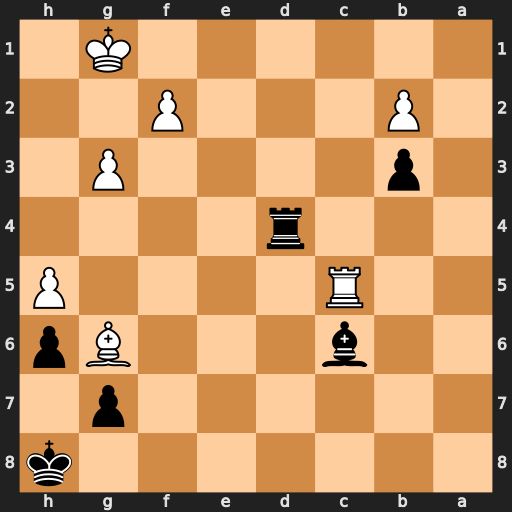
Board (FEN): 7k/6p1/2b3Bp/2R4P/3r4/1p4P1/1P3P2/6K1
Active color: b
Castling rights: -
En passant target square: -
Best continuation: Rd1+ Kh2 Rh1#